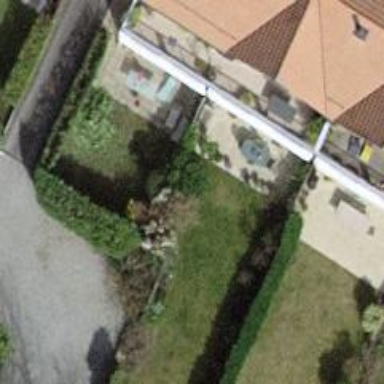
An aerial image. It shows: Garden enclosed by fence.